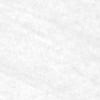
Label: change